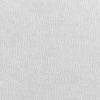
Atmospheric dust classification: dusty